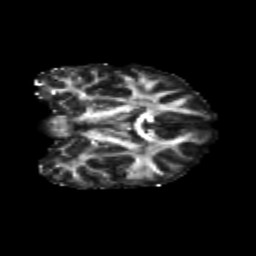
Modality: FA
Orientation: coronal
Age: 13
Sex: male
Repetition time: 9.512 s
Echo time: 0.089 s